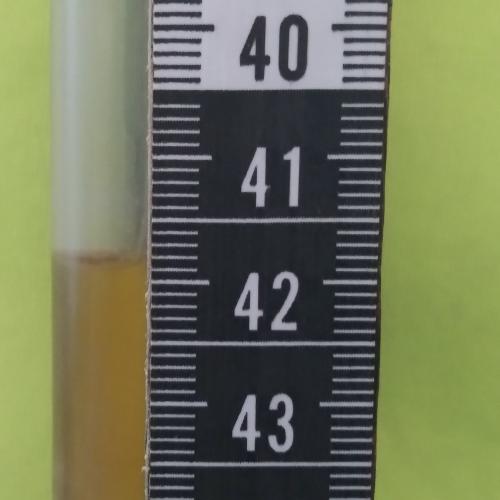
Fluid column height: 41.8 cm